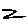
Label: zigzag